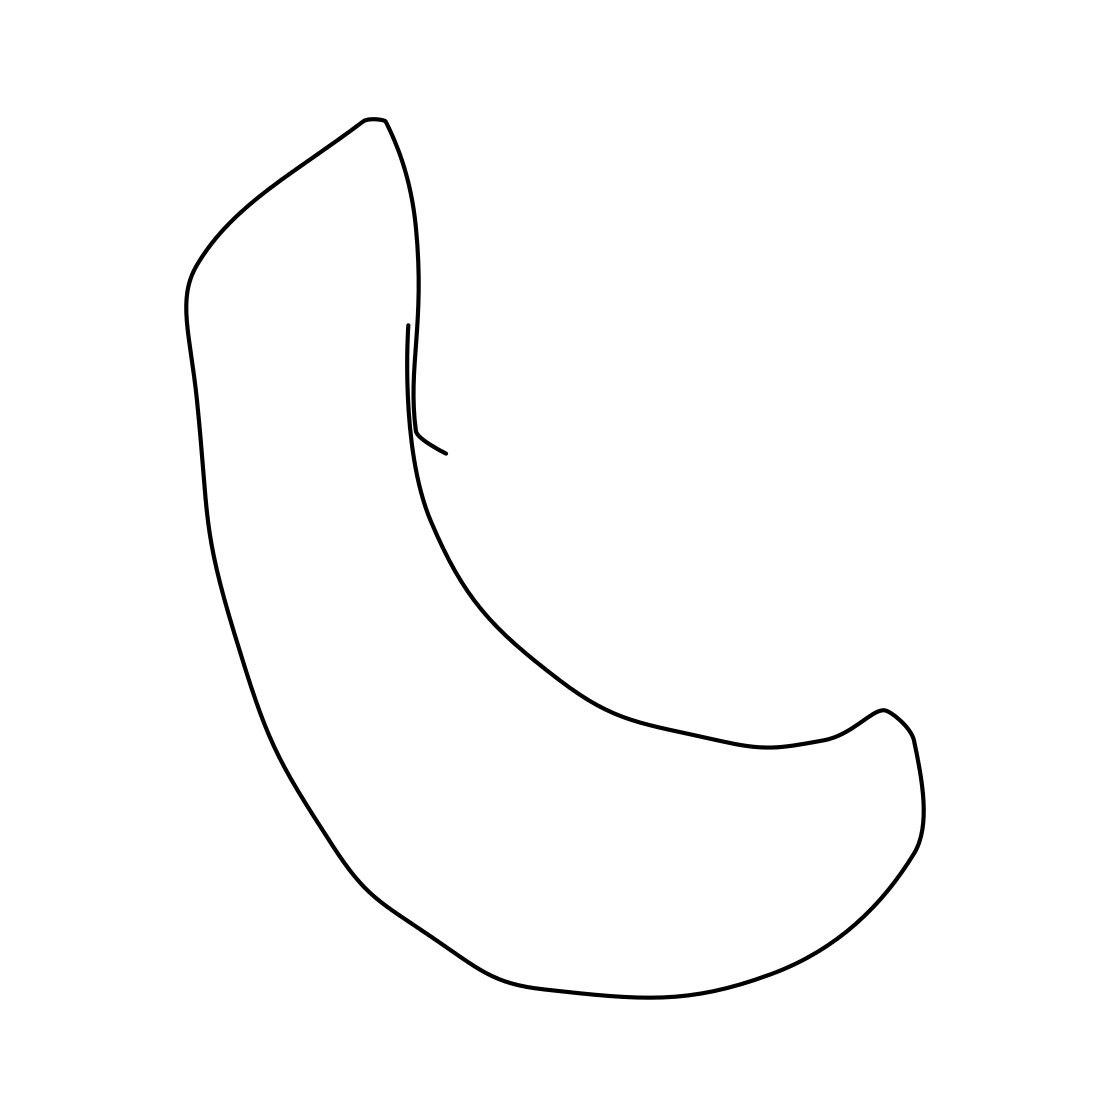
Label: banana